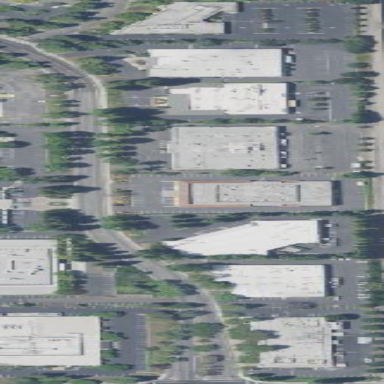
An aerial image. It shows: Commercial area.